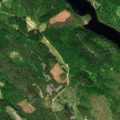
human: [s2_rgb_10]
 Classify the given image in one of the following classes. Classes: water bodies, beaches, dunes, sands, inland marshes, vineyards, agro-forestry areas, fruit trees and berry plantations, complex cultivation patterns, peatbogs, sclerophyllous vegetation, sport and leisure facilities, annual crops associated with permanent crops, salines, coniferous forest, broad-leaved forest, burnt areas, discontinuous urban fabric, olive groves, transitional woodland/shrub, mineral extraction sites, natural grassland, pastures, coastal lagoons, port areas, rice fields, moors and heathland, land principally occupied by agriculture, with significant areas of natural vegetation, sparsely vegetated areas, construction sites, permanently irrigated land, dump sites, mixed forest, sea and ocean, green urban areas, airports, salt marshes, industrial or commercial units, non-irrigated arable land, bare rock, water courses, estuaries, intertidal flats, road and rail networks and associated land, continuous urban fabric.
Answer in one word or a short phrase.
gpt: coniferous forest, mixed forest, transitional woodland/shrub, water bodies